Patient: sex F, age 40
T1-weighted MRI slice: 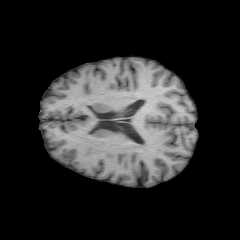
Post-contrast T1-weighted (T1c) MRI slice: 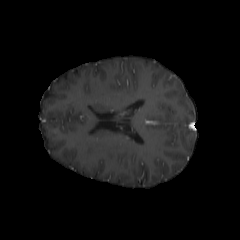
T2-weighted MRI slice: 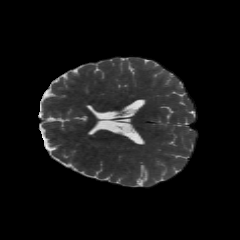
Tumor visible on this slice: no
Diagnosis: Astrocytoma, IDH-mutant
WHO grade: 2